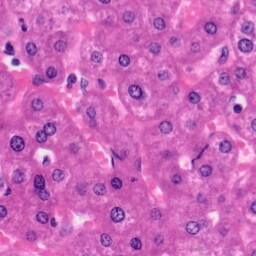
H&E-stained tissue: Liver